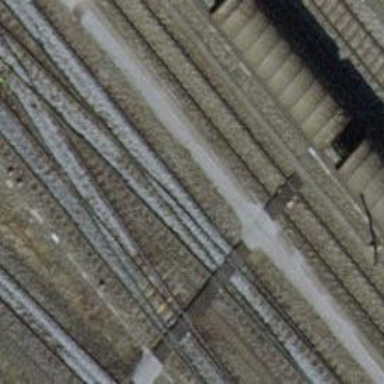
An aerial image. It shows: Single-track electrified railway yard with contact line electrification.